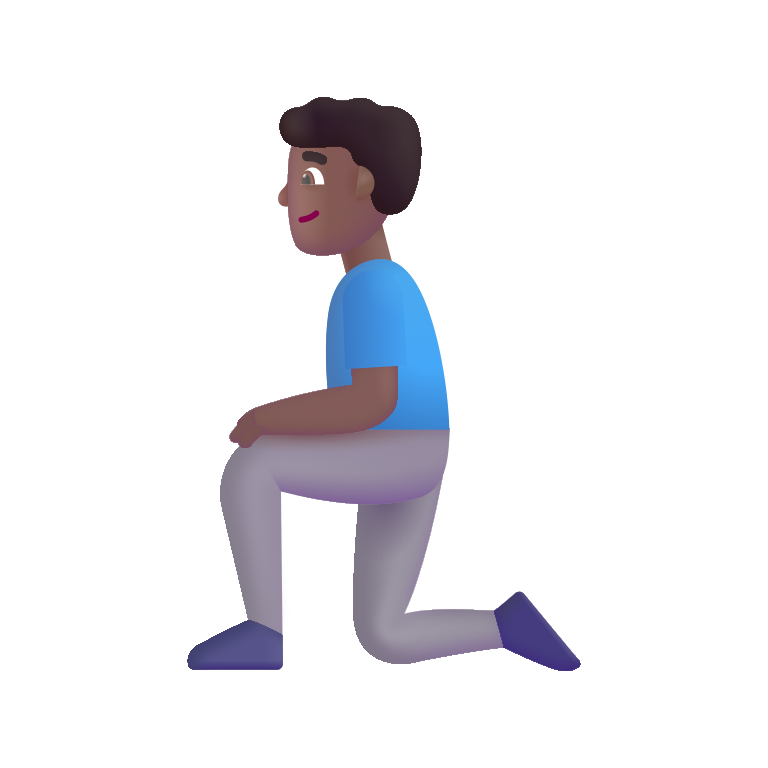
man kneeling color  dark